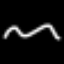
Label: squiggle